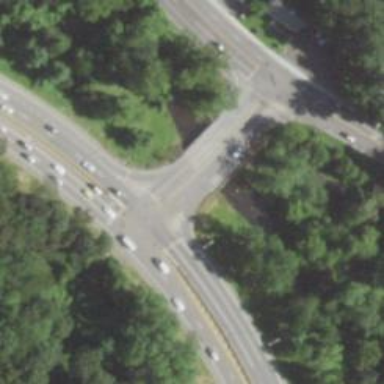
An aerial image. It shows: Trunk link highway.